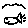
Label: fish